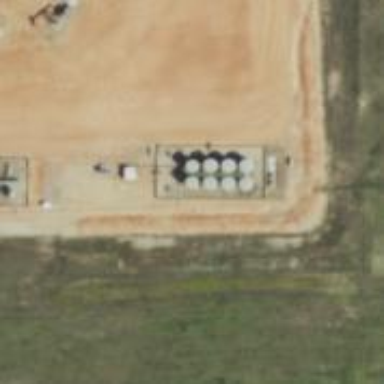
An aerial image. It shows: Storage tank with man-made structure.